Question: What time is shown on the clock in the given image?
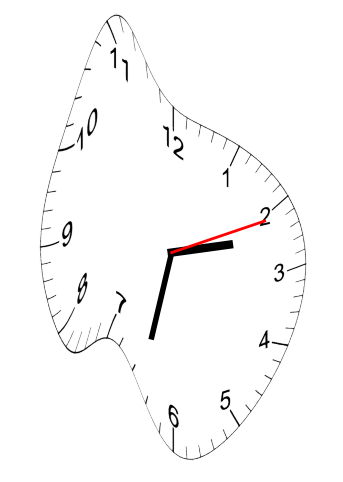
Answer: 02:32:11